RGB frame:
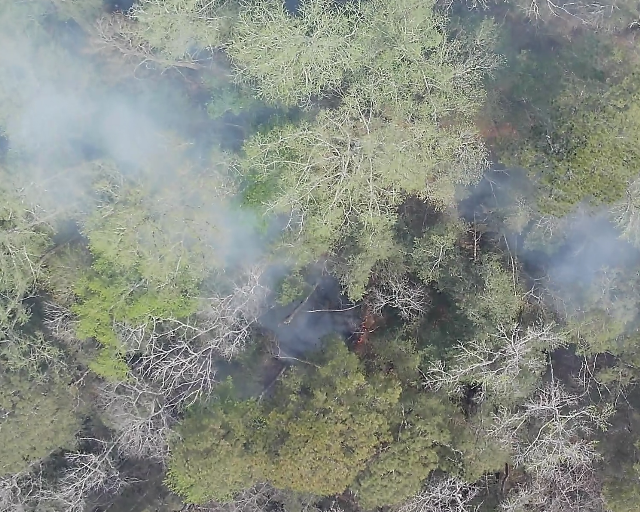
Thermal frame:
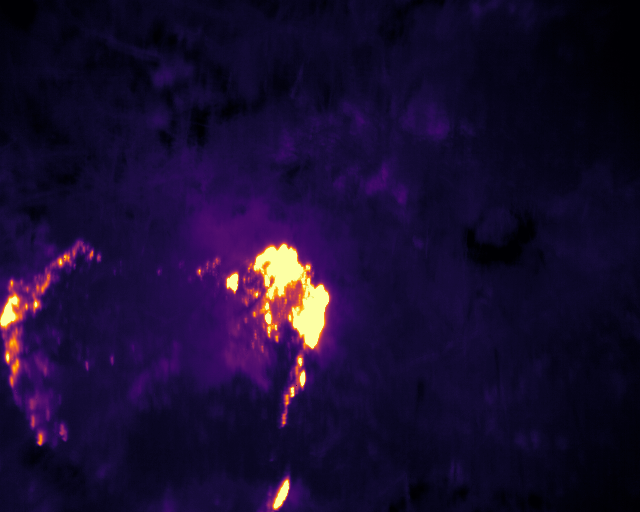
Captured: 2026-02-26 03:44:46
Pixels at or above 80 °C: 3806 (fraction of frame: 0.01161)